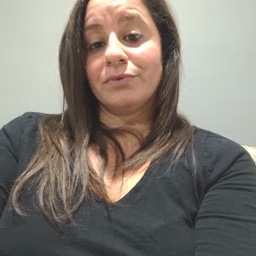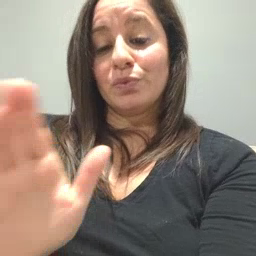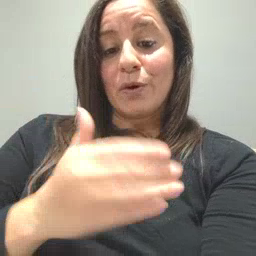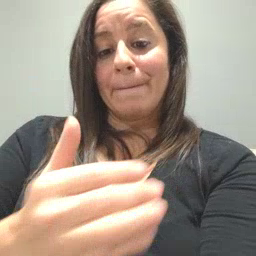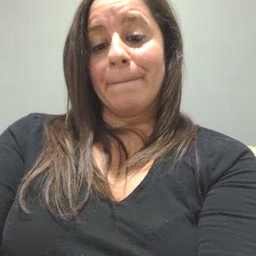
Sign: room